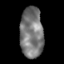
Tissue: skin
Cell type: Epithelial cells
Senescence score: 0.2689
Nuclear area (px): 1148
Mean DAPI intensity: 120.682